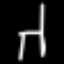
Label: chair